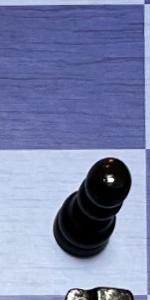
Label: Pawn_Black